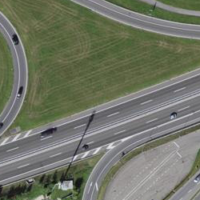
EUNIS habitat code: 57
Species observed at this site:
Milvus migrans